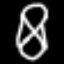
Label: hourglass